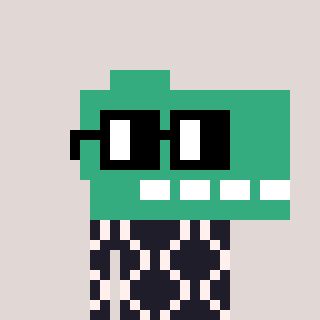
a pixel art character with square black glasses, a dino-shaped head and a grayscale-colored body on a warm background